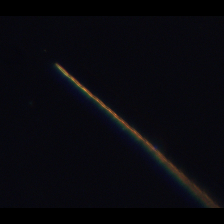
Taxon: Psuedo-nitzschia
Group: Diatoms